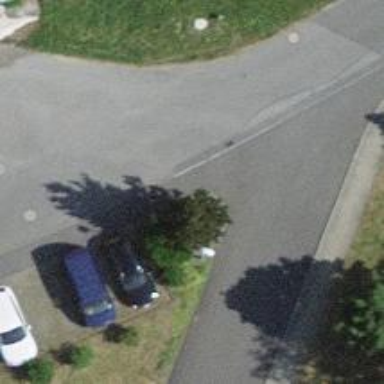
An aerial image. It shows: Sidewalk along the footway.